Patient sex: M
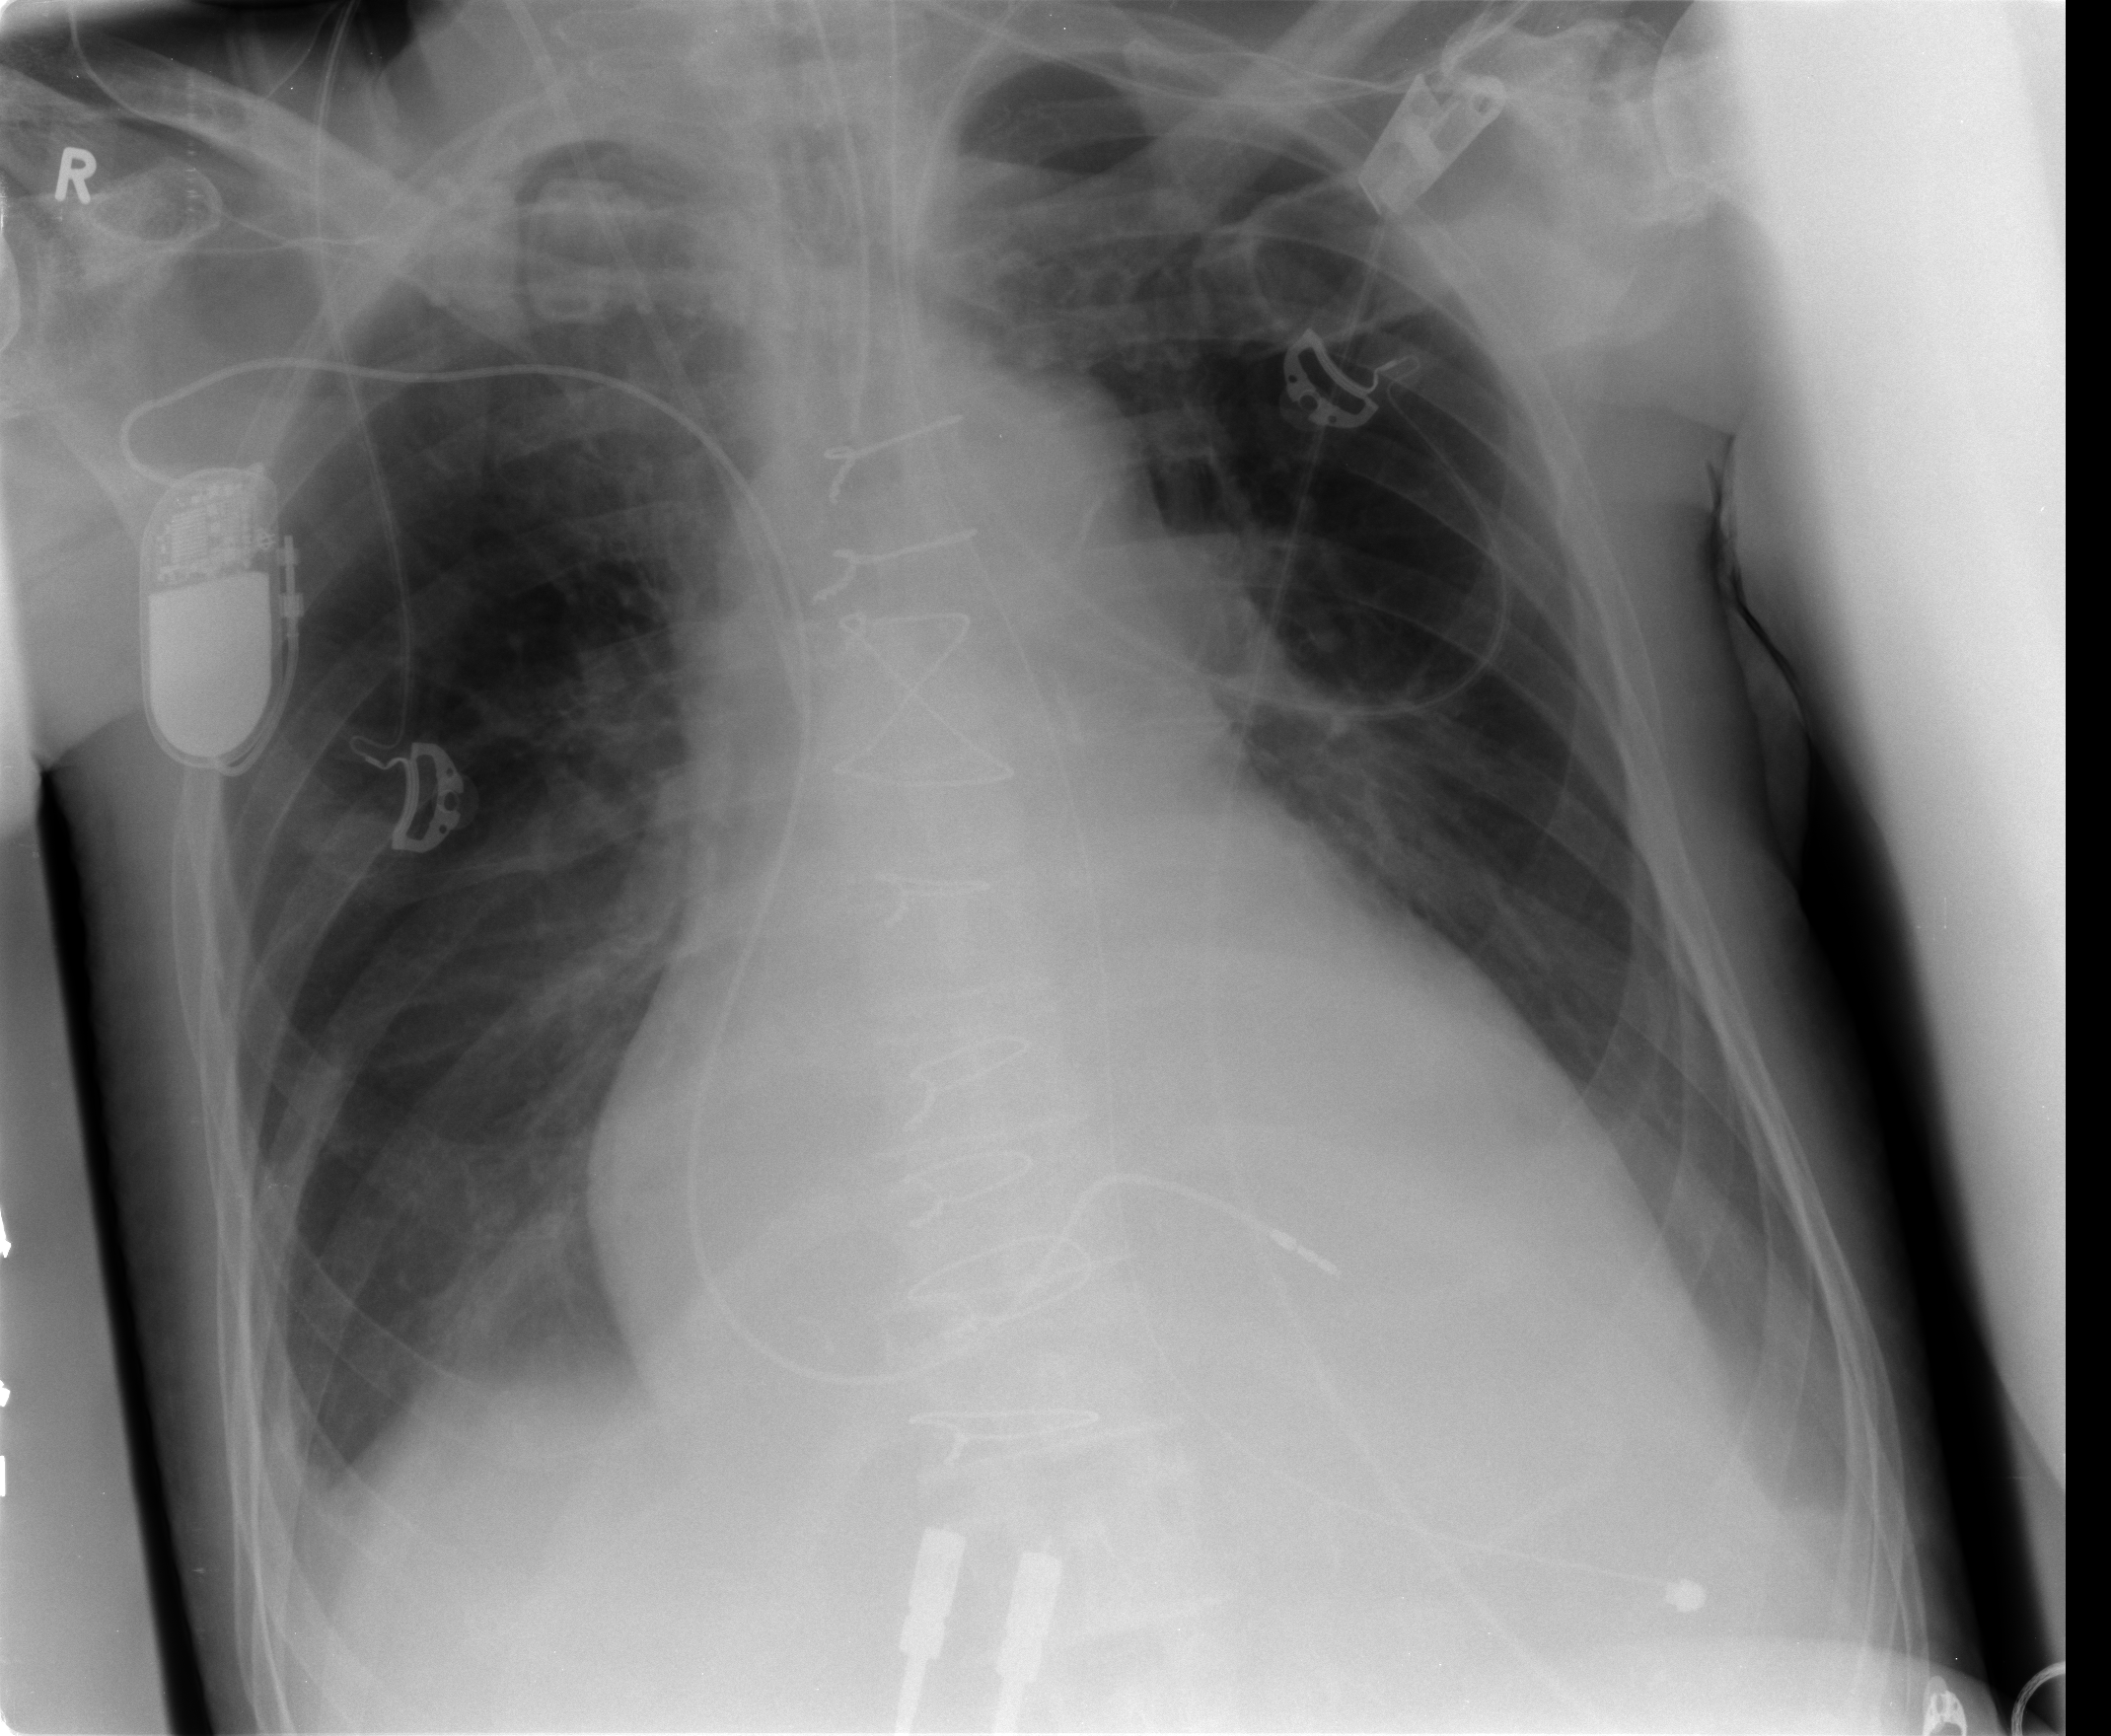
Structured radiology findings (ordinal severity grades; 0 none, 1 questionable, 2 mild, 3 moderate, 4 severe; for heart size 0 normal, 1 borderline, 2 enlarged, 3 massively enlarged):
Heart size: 3
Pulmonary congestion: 2
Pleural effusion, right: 1
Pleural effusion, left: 1
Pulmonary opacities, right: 1
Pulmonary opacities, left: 0
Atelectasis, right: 2
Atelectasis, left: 2